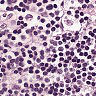
Metastatic tissue present: no